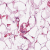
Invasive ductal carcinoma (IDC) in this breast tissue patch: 0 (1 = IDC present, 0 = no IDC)